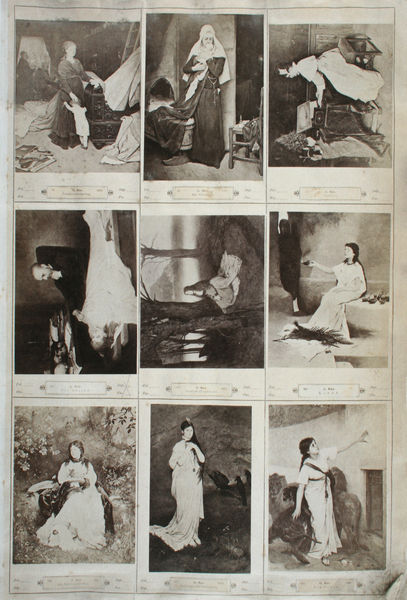
Titel: Verlagsalbum für den internen Gebrauch
Künstler: Franz Hanfstaengl
Standort: München
Institution: Stadtmuseum
Schlagwörter: baum, mann, vogel, weiß, bäume, frauen, mädchen, sitzen, blumen, damen, frau, schwarz, stuhl, tisch, tür, blüten, dame, haus, weg, beige, haube, tanz, alt, bart, wand, stehen, natur, gewand, haare, mantel, gewänder, kind, wald, garten, bilder, fotos, sepia, junge frau, foto, fotografie, posen, porträts, schwarzweiss, beschriftung, reihe, kiste, serie, seiten, sammlung, schauspieler, szenen, quadrat, bildunterschrift, legende, neun, drucke, schauspielerin, bildfolge, folge, weißes kleid, fotografien, postkarten, photographien, fotoalbum, fotocollage, quadraten, 9, garten#, mehrere fotos, 3 x 3